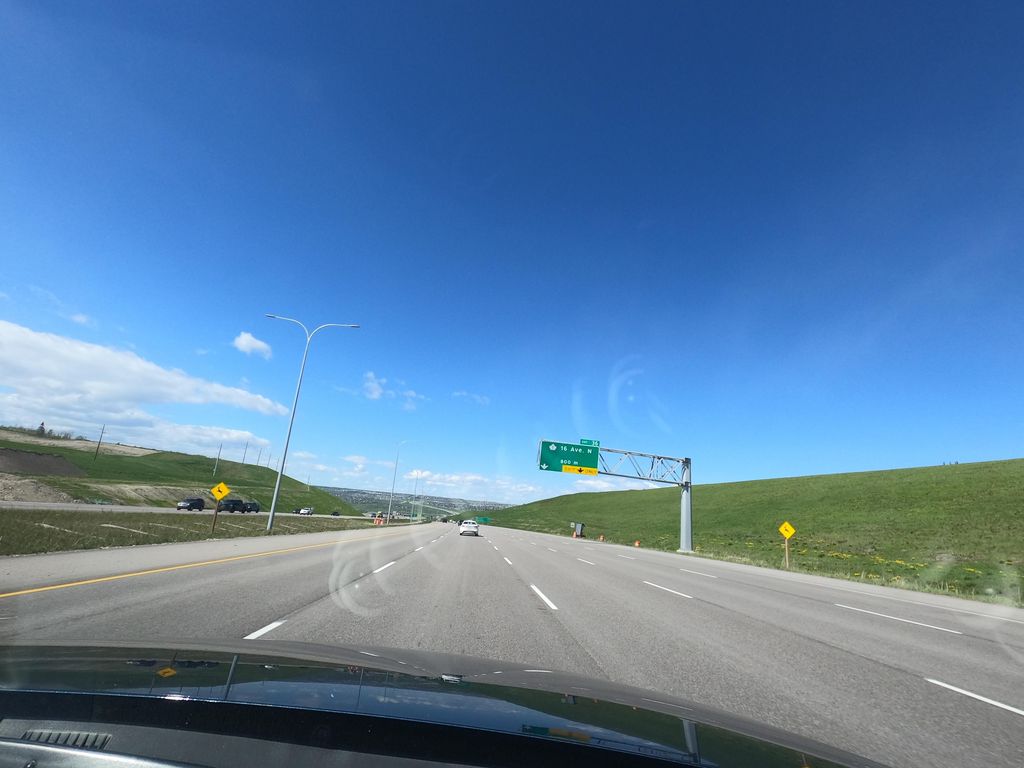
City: calgary